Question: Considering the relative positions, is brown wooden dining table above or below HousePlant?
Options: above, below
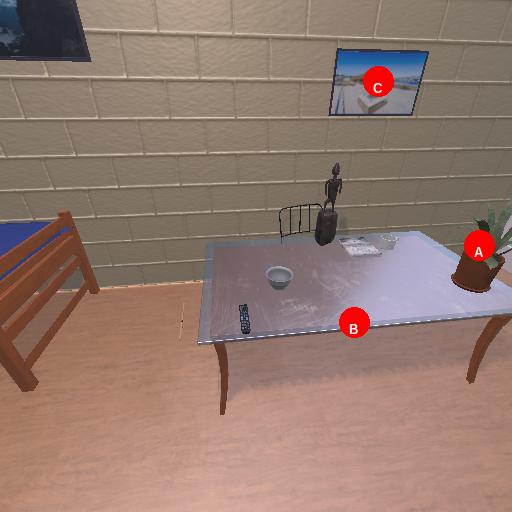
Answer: above